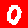
Digit: 0